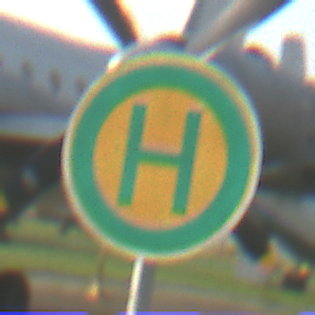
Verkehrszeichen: Haltestelle
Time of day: SunriseSunset
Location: Outdoor (Special)
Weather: Clear
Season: NotSpecified
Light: Natural